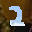
Label: 2